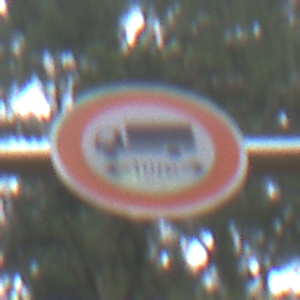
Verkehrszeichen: TatsaechlicheLaenge
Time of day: Midday
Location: Outdoor (Nature)
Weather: Overcast
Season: NotSpecified
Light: Natural